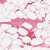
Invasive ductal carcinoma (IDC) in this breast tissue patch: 0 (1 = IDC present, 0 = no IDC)